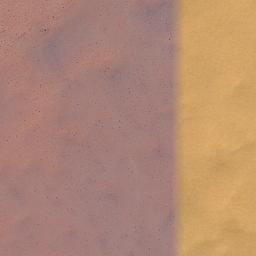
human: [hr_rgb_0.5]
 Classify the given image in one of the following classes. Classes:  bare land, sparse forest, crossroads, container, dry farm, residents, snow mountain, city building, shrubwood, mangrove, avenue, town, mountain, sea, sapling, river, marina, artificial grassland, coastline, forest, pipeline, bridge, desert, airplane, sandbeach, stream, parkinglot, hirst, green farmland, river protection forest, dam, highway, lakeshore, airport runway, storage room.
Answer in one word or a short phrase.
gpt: desert